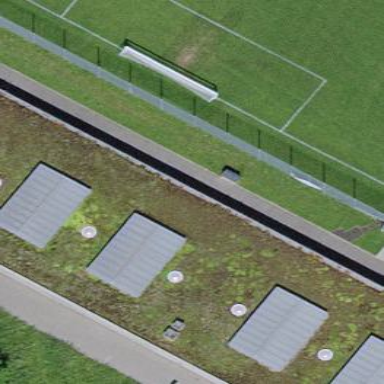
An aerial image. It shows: Sports center building with flat roof.